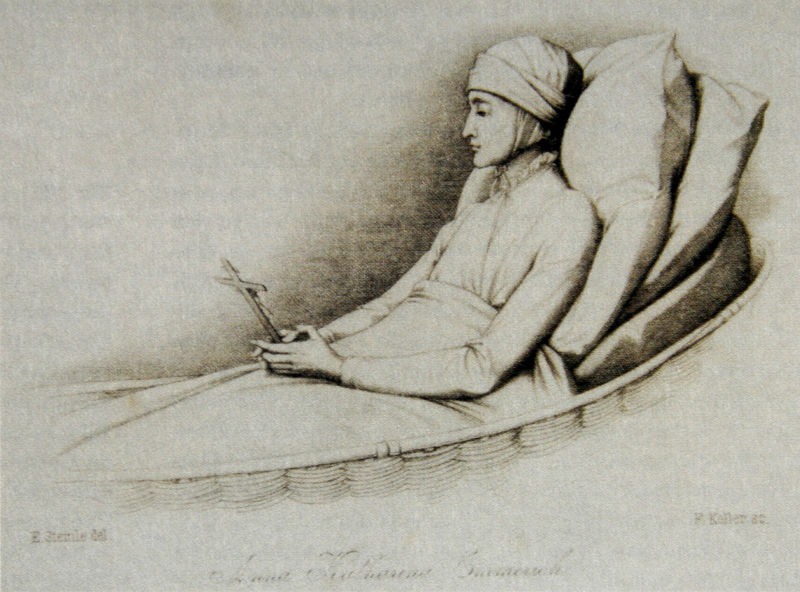
Titel: Anna Katharina Emmerich
Künstler: Edward von Steinle
Institution: (Seriendruck)
Schlagwörter: hand, mann, schatten, weiß, finger, frau, grau, haar, kleid, mund, nase, profil, schwarz, skizze, zeichnung, blick, haube, alt, hemd, jung, mütze, arme, augen, falten, gesicht, halten, mensch, tod, trauer, bildnis, hände, portrait, porträt, signatur, gewand, decke, nachthemd, kinn, lippen, traurig, schrift, papier, ruhe, liegen, grafik, graphik, kissen, gefaltet, weiblich, kopftuch, bett, korb, laken, rüschen, wimpern, dürr, geflecht, krank, kreuz, abschied, kohle, druck, schraffur, radierung, schwarzweiß, text, nonne, beten, gebet, sterbende, stift, liege, karte, begräbnis, sterben, totenbett, kranker, krankheit, andacht, kruzifix, postkarte, kranke, krankenbett, verband, betend, turban, christentum, bildunterschrift, handschrift, kopfverband, lager, sterbend, kopfkissen, wasserzeichen, schlafgewand, sterbebett, lid, ruhestätte, sakrament, kruzifi, sterbelagen, sterbelager, sterbene, toternbett, gewölkorb, kissenstapel